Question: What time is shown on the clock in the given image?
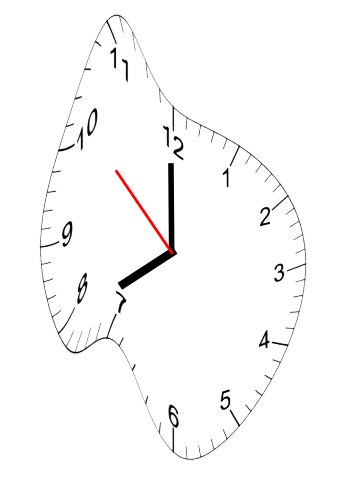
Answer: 07:59:52